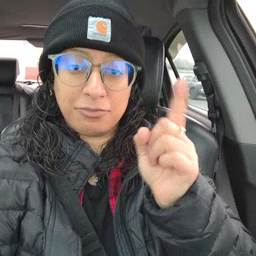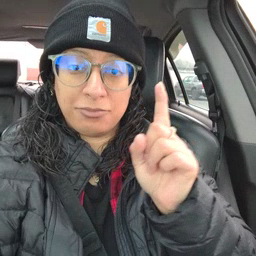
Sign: where